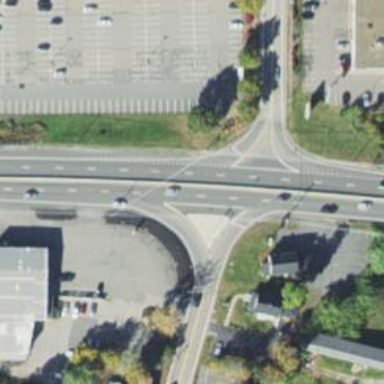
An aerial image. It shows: Trunk link highway.